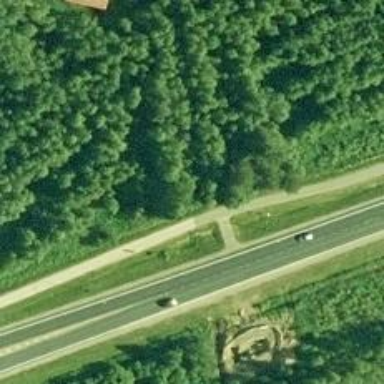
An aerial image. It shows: Culvert tunnel.